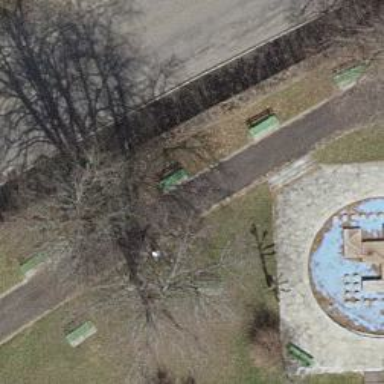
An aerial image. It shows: Bench.